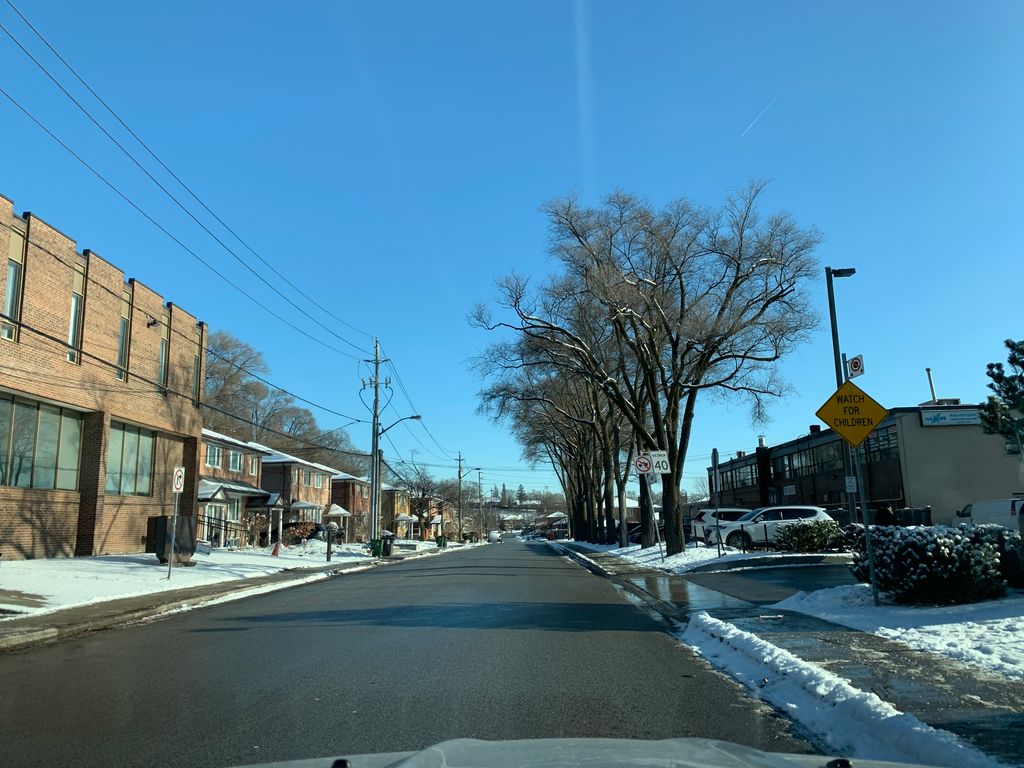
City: toronto